Question: I have an AngularJS app which looks like this:

The user clicks and drags objects from the left into the scene on the right. The entire page is a view that is loaded by the $routeProvider. I want to make it so that when the user clicks on an item that is in the scene, an information box will come up below showing properties associated with that object and so on (as shown at the bottom of the image above).
I'm assuming that I would need to give an ng-click attribute to each object that has been dragged into the scene, and then in the method associated with the ng-click, do something that will load in a view that shows the info box, but I'm not really sure how to do this.
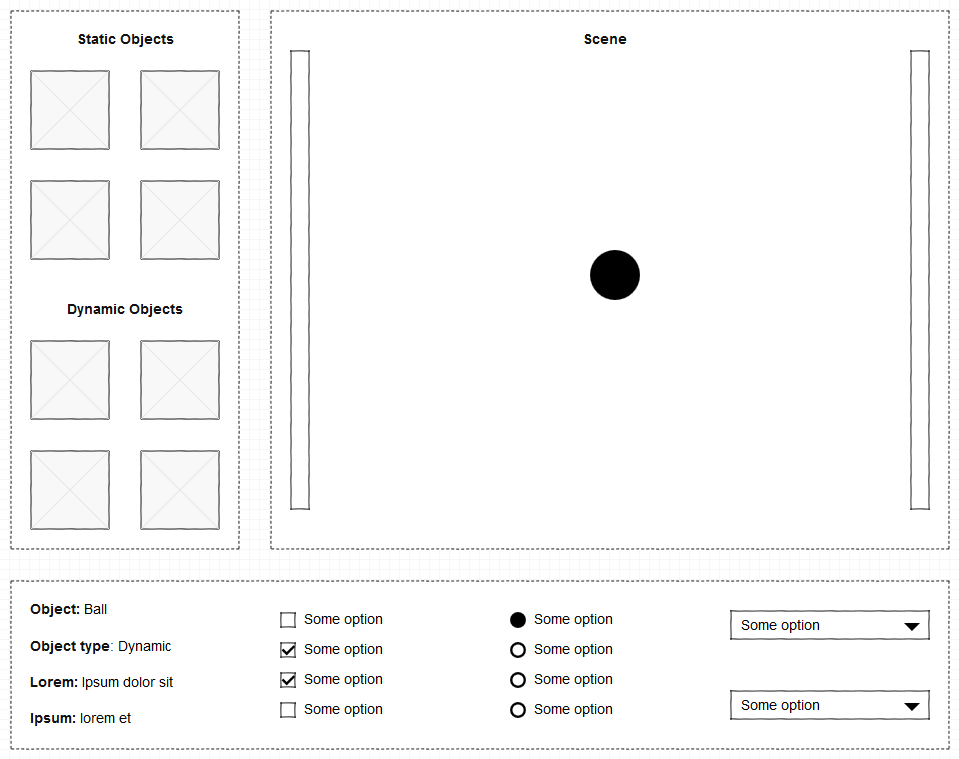
Answer: You need someway to store a reference to the selected item, and then reference a property of that object in an 'ng-include' directive.
An easy way to do this is to set some controller for the entire page which manages the selected item.
'''
function SomeHighLevelController($scope) {
$scope.selectedItem = { viewUrl: 'someDefaultContent.html' };
$scope.setSelectedItem = function(item) {
$scope.selectedItem = item;
}
}
'''
And then the selected item would have a property called 'viewUrl' or some such.
'''
{
// other properties
viewUrl: 'ballDetails.html'
}
'''
And the view would be something like:
'''
<div ng-controller="SomeHighLevelController">
<div id="objects" ng-controller="SomeMadeUpControllerName">
<!-- and all the junk in here -->
</div>
<div id="scene" ng-controller="SomeOtherMadeUpControllerName">
<!-- and all the junk in here -->
</div>
<div id="details" ng-include src="selectedItem.viewUrl">
</div>
</div>
'''
When an item is clicked on, you call the 'setSelectedItem' method and pass the object that was clicked on. The rest happens automagically.